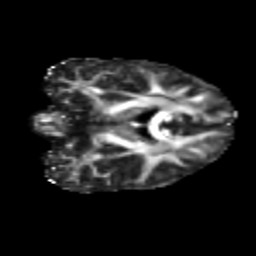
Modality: FA
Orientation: coronal
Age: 19
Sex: female
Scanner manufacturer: siemens
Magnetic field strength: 3 T
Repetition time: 3.5 s
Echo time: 0.125 s